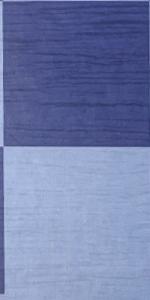
Label: Empty